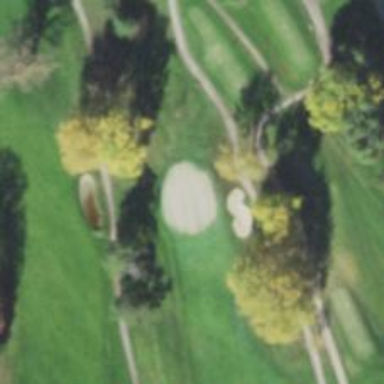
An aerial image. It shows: View of golf hole.